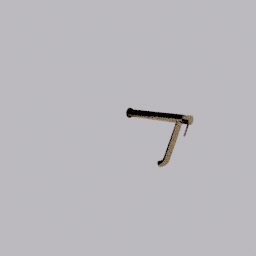
Label: appliances